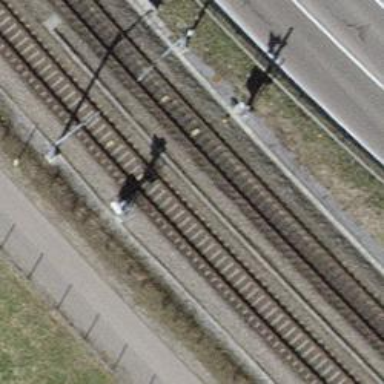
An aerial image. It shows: Railway signal.